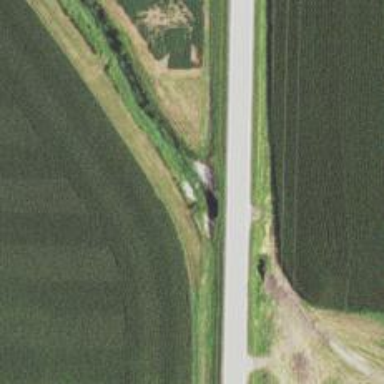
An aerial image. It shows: Culvert tunnel.